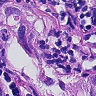
Metastatic tissue present: yes